Field crop: tomato
Growth stage: 2
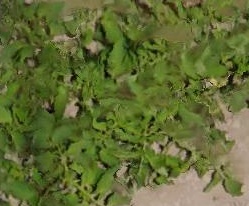
Species: tomato